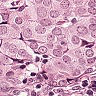
Metastatic tissue present: yes